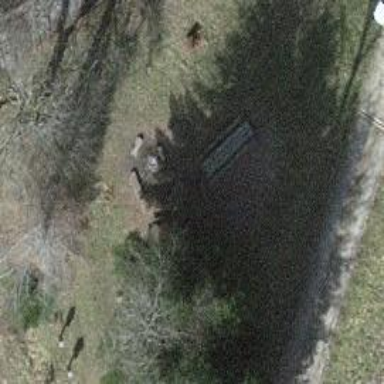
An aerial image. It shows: Picnic table located in leisure land area.